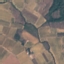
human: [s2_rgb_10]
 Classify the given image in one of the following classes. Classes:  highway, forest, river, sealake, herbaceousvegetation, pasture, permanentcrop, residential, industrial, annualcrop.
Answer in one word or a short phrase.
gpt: PermanentCrop